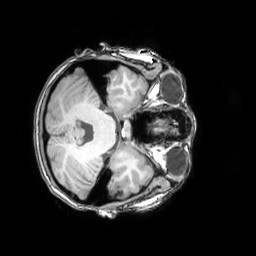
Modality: T1w
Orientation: axial
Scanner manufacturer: philips
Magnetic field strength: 3 T
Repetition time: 0.008215 s
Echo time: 0.003763 s